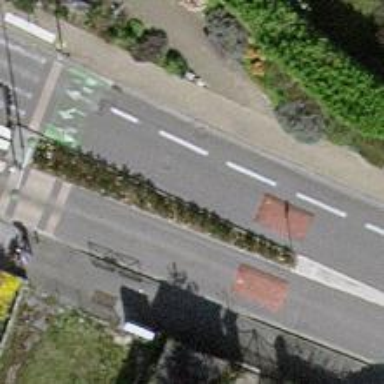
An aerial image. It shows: Traffic cushion.